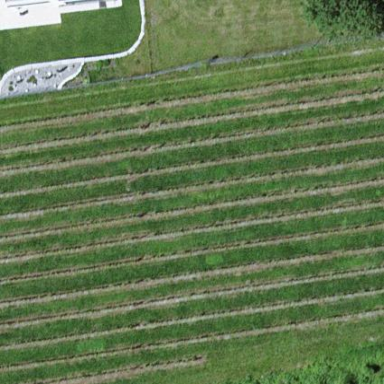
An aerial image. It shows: Beautiful vineyard in the countryside.